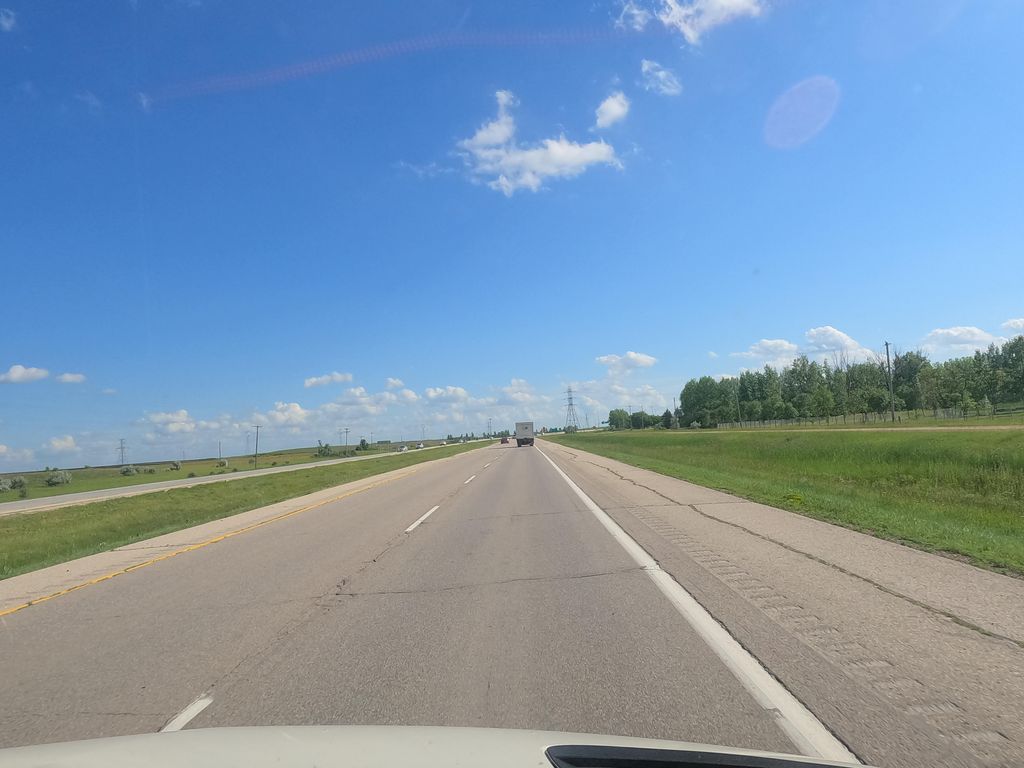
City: winnipeg